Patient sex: F
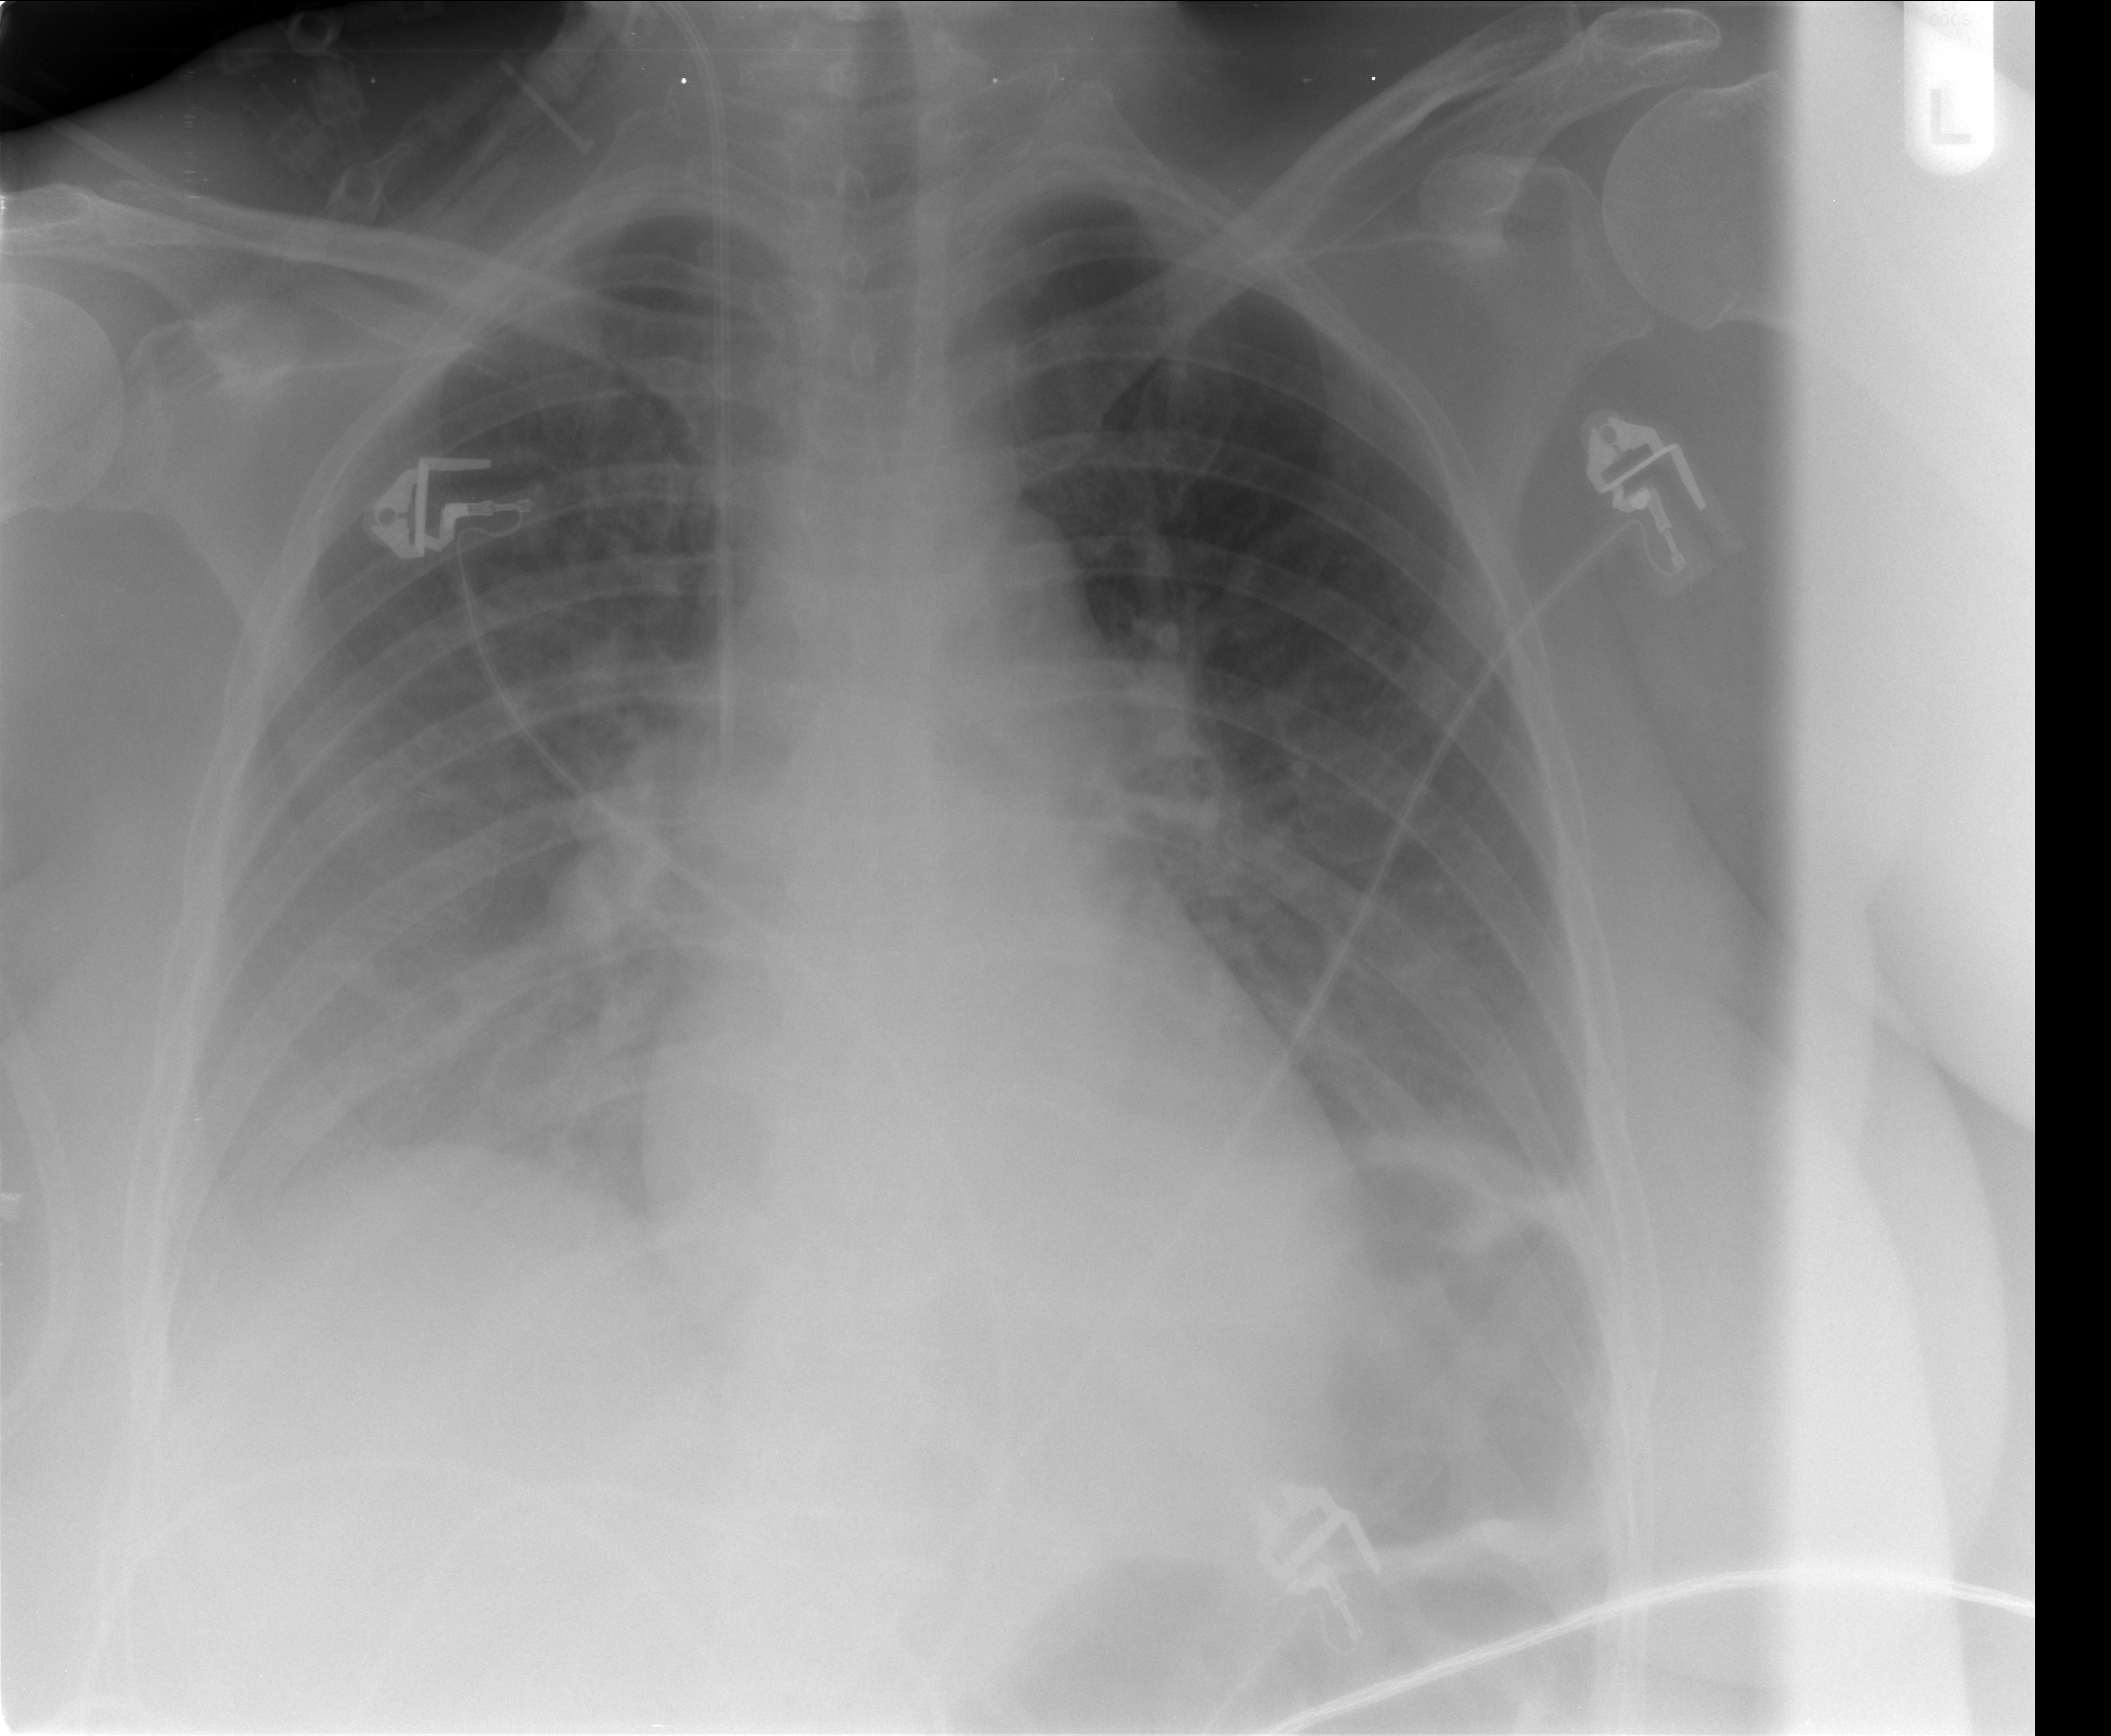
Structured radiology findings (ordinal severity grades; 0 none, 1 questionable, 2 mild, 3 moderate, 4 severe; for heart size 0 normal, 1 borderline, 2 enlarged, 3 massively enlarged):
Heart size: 0
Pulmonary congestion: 0
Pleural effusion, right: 0
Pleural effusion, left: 0
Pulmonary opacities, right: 0
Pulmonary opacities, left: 0
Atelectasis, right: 1
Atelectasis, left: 0